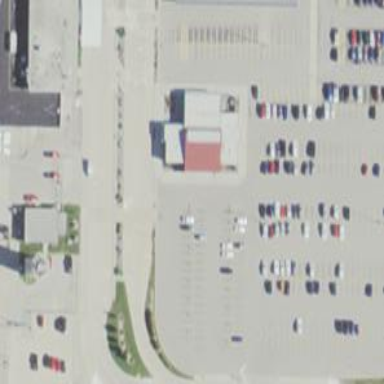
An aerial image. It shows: Car rental service.